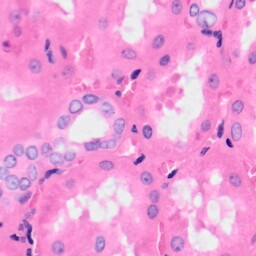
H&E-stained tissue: Kidney